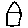
Label: house